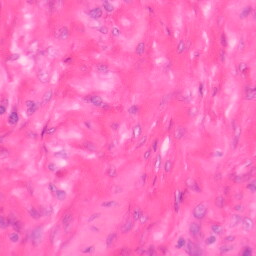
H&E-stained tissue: Colon